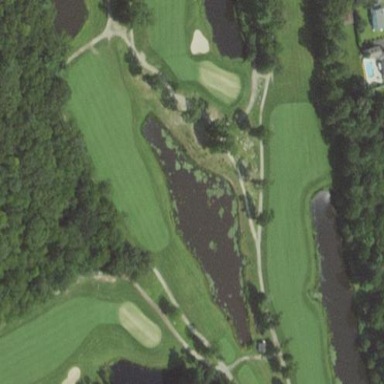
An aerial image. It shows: Water hazard on golf course.